Field crop: maize
Growth stage: 1
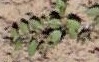
Species: convolvulus